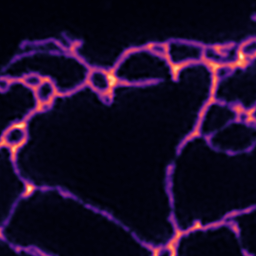
Label: Super-resolution ER image